Field crop: maize
Growth stage: 2
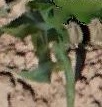
Species: maize